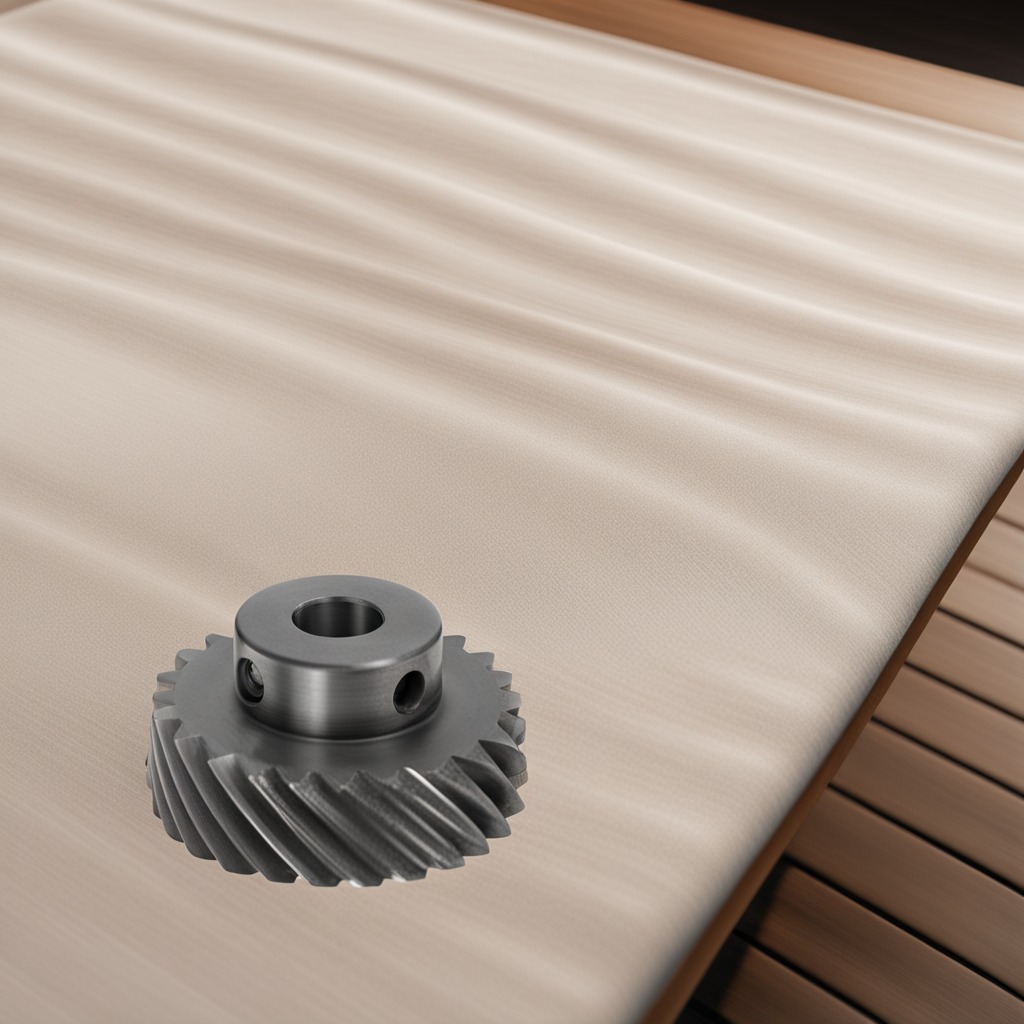
A steel gear with teeth is lying on a wooden table in an outdoor workshop during daytime bright natural light soft shadows worn but beneath the cloth.